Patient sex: M
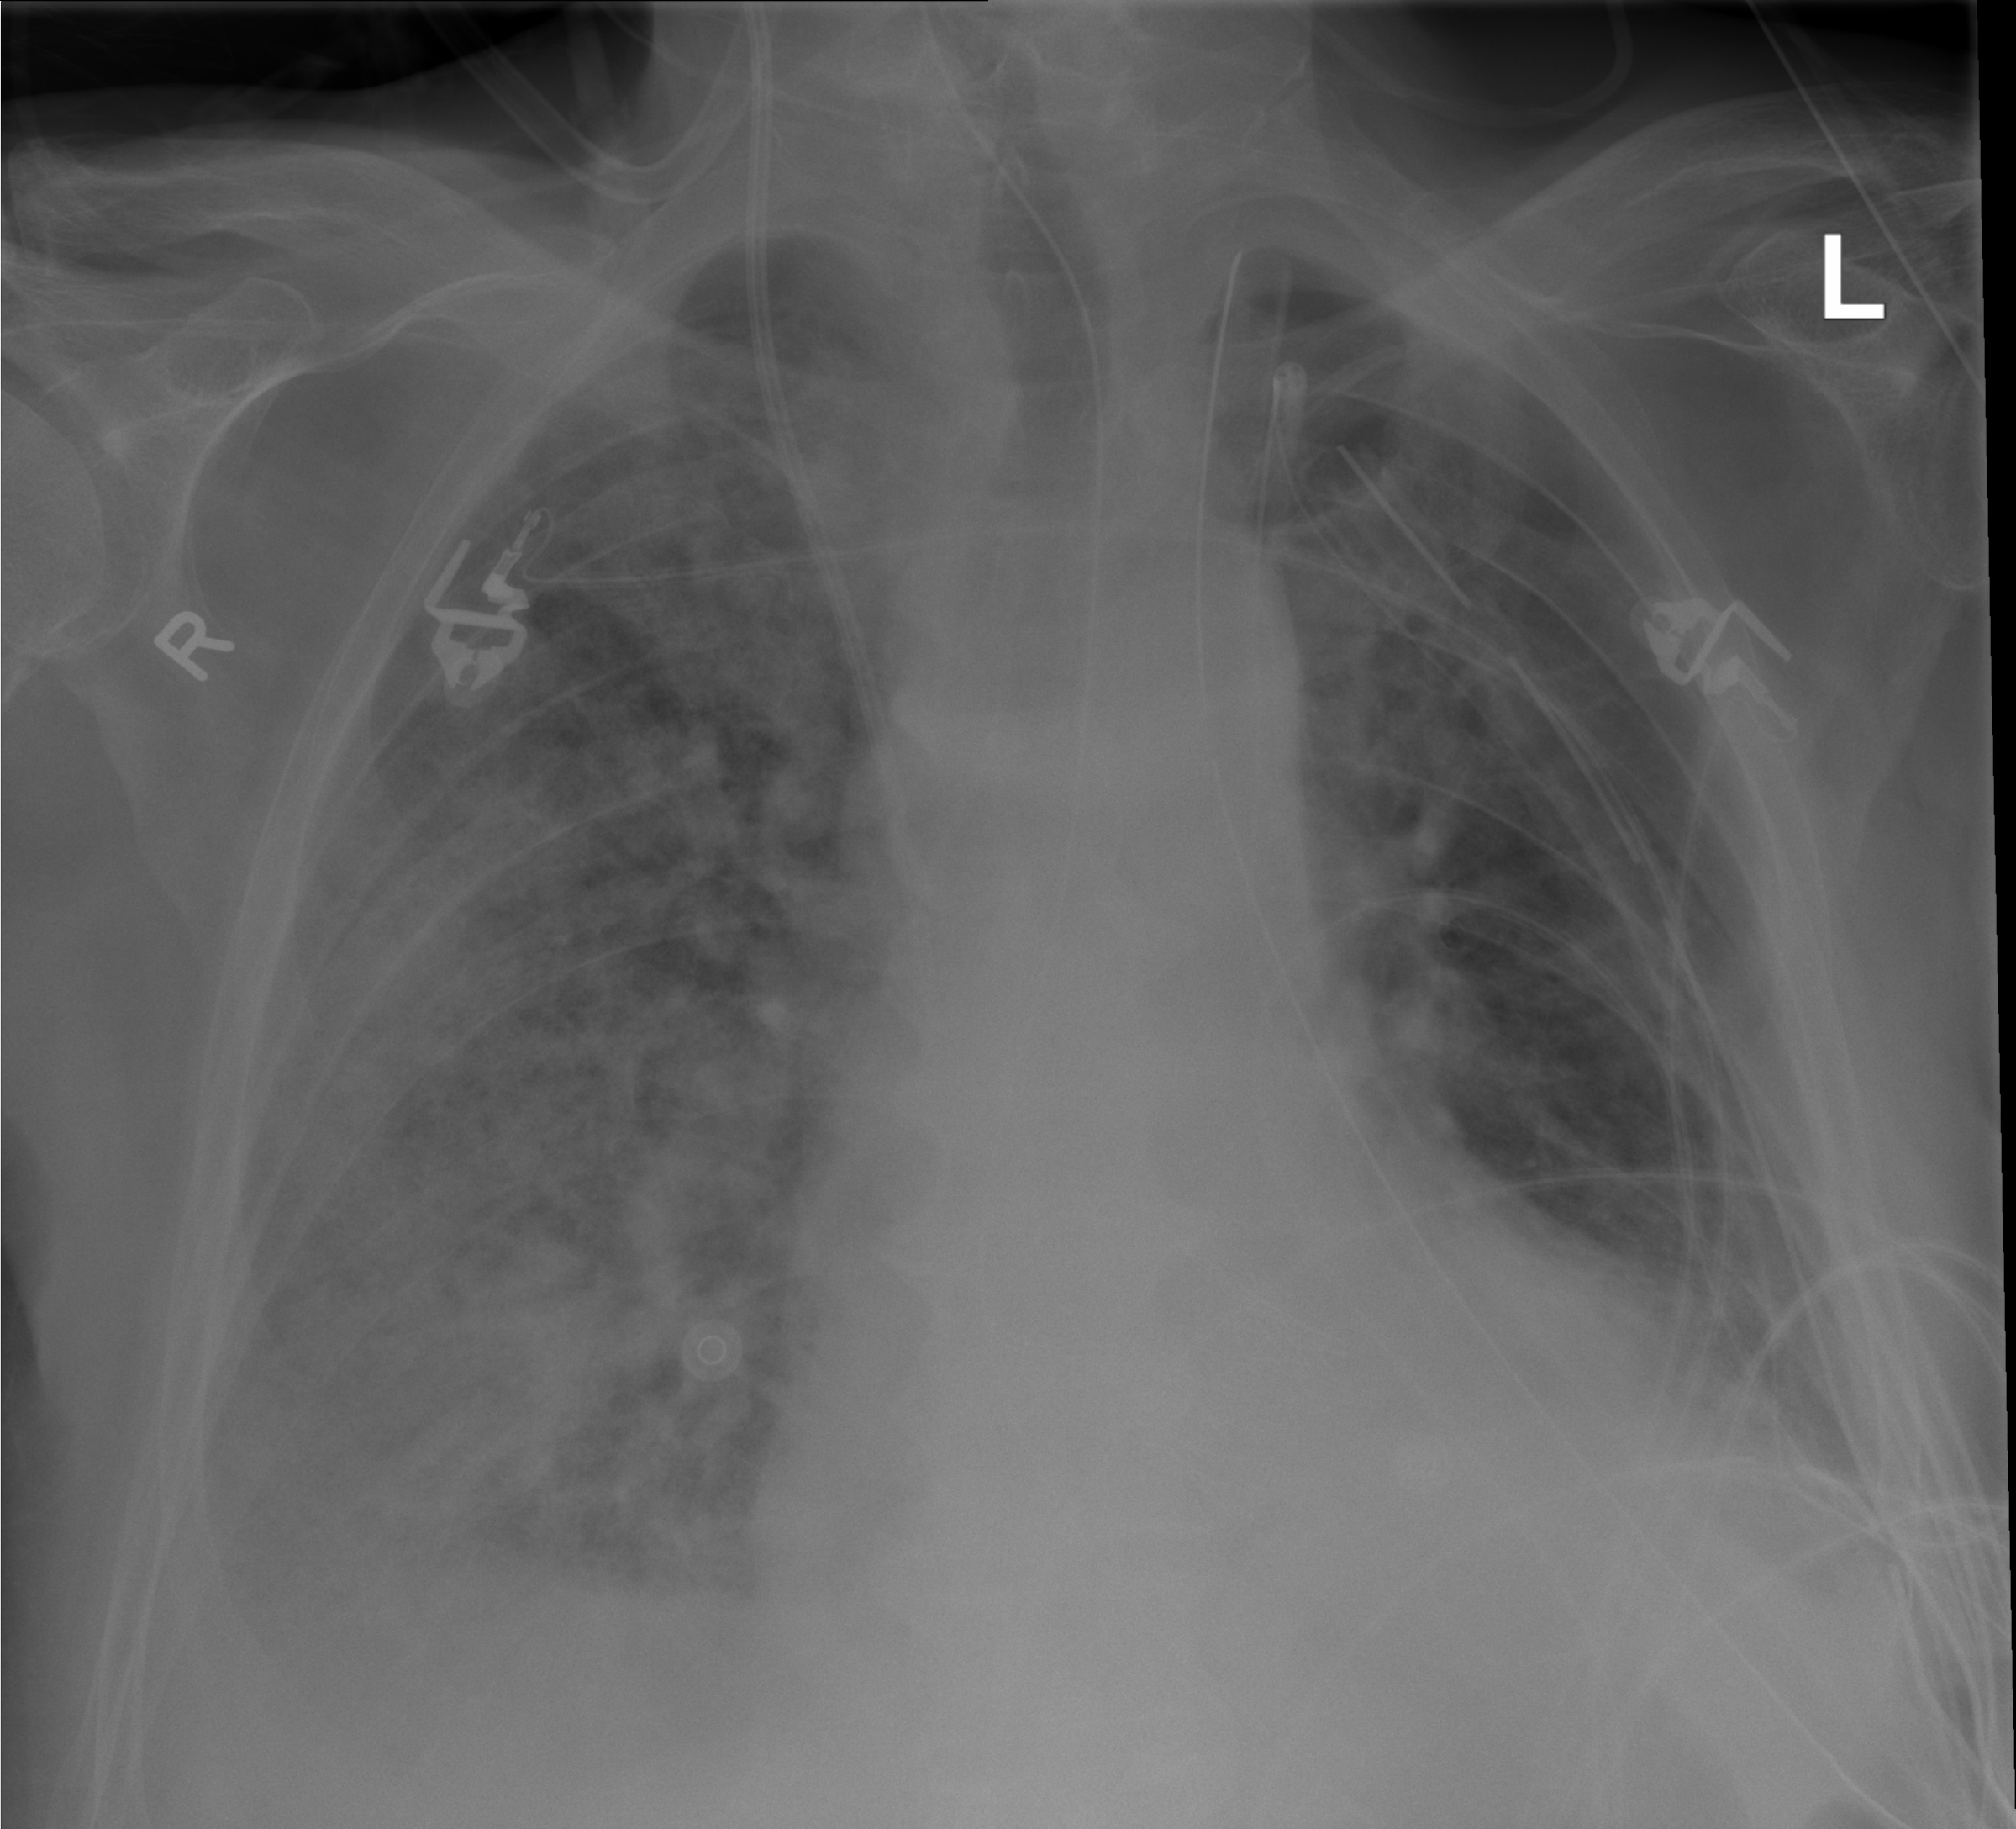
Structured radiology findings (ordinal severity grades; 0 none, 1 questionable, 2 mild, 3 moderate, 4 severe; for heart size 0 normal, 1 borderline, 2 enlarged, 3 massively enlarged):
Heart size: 2
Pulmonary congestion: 3
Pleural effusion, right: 2
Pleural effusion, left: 2
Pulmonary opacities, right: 3
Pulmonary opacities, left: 2
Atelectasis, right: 2
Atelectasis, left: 2